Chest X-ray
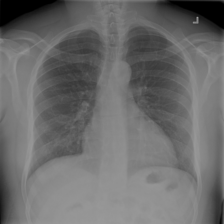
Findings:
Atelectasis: negative
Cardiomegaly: negative
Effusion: negative
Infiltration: positive
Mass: negative
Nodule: negative
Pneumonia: negative
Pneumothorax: negative
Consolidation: negative
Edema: negative
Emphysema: negative
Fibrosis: negative
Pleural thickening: negative
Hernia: negative